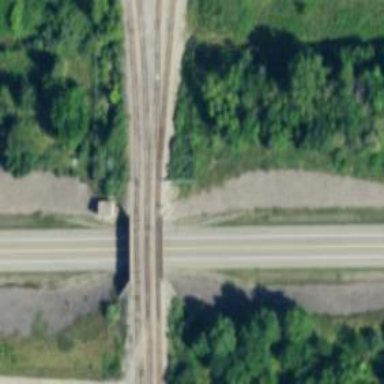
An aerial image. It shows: Railway bridge over siding rail track.